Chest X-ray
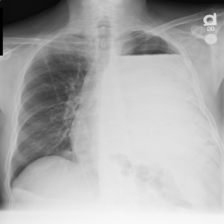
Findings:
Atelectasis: negative
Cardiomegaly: negative
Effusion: positive
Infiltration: positive
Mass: negative
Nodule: negative
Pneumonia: negative
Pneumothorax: negative
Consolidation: negative
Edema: negative
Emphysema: negative
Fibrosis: negative
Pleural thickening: negative
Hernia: negative